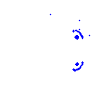
Particle: pion